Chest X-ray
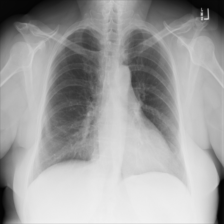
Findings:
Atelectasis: negative
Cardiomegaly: negative
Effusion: negative
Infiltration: negative
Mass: negative
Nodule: negative
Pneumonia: negative
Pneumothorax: negative
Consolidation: negative
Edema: negative
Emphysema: negative
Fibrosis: negative
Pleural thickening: negative
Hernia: negative